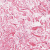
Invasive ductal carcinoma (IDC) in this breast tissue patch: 0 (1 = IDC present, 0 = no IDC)